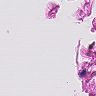
Metastatic tissue present: no